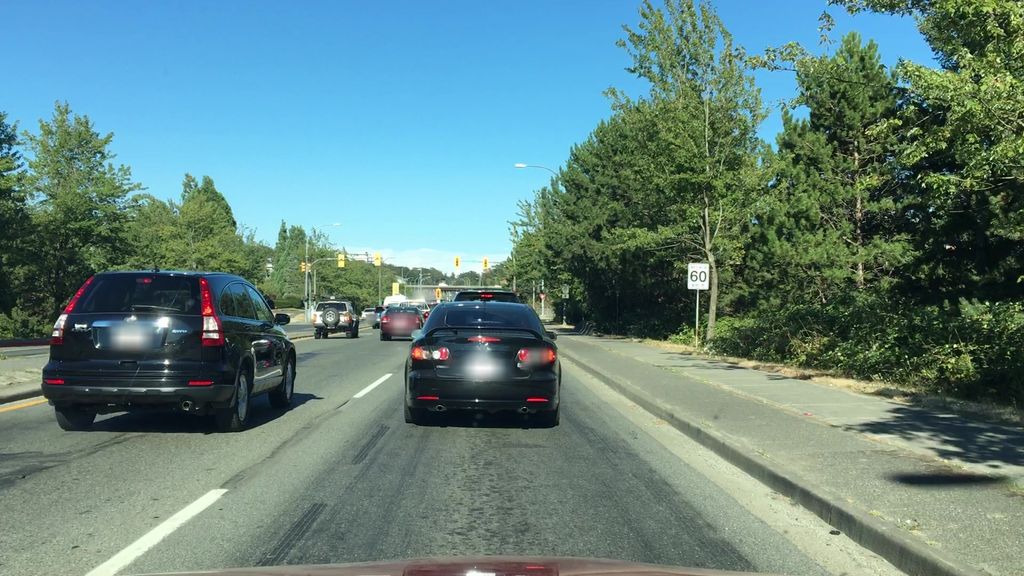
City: victoria